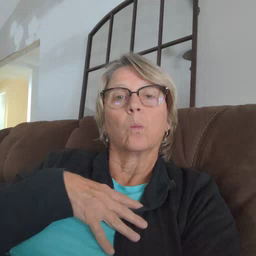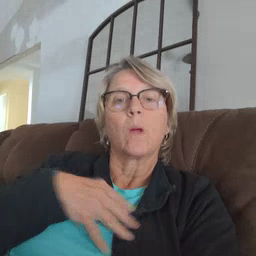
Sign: white